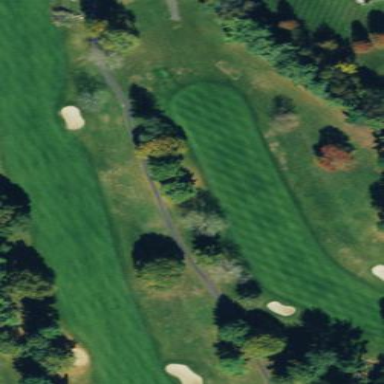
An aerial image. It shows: Grassy area designated as golf fairway.